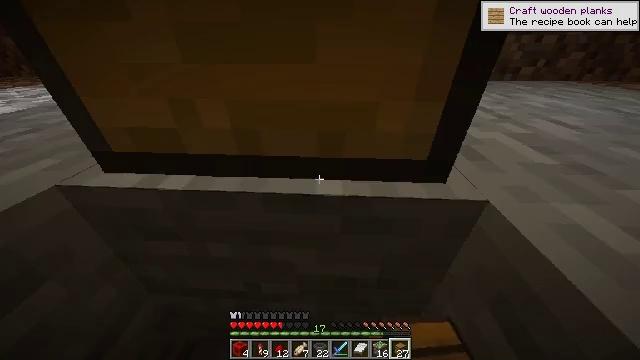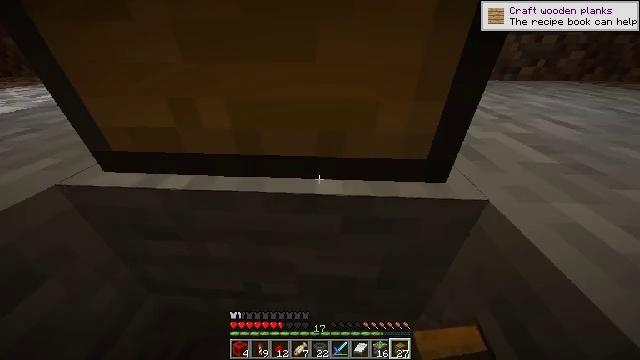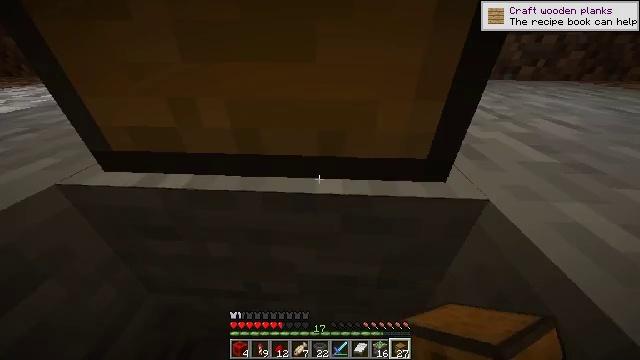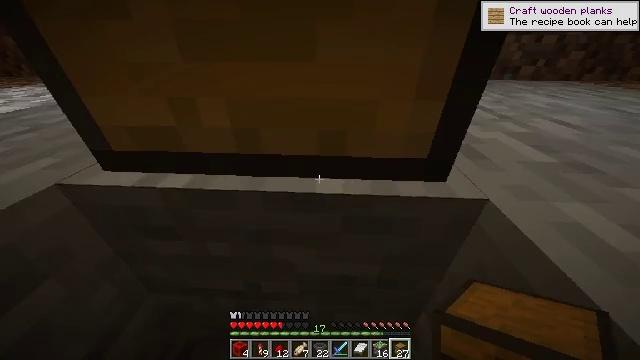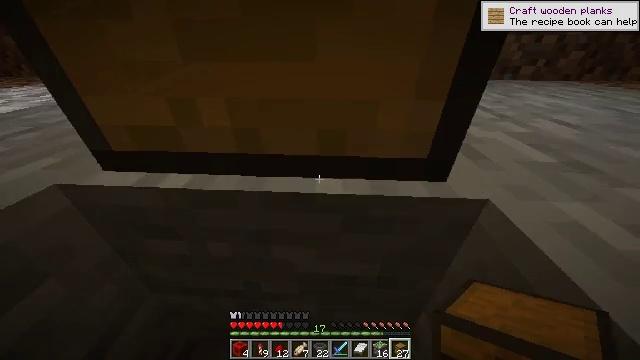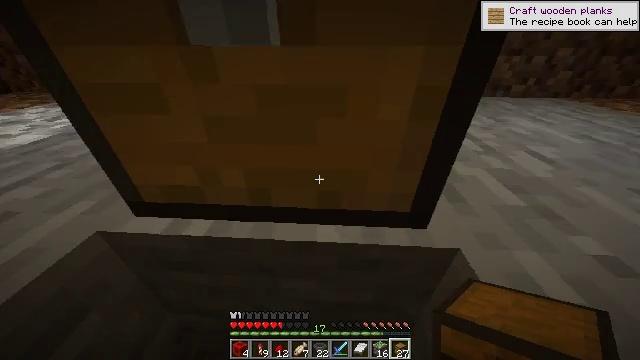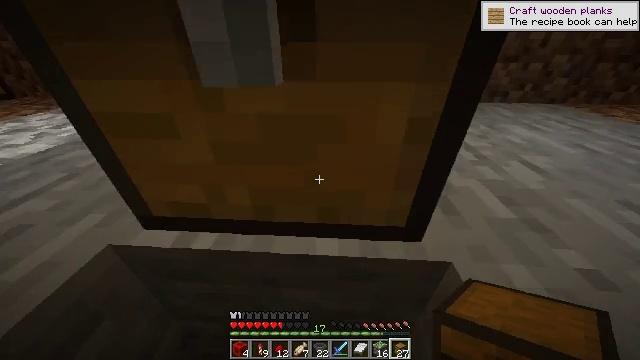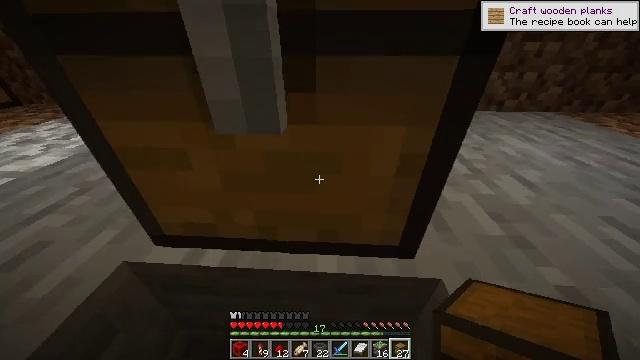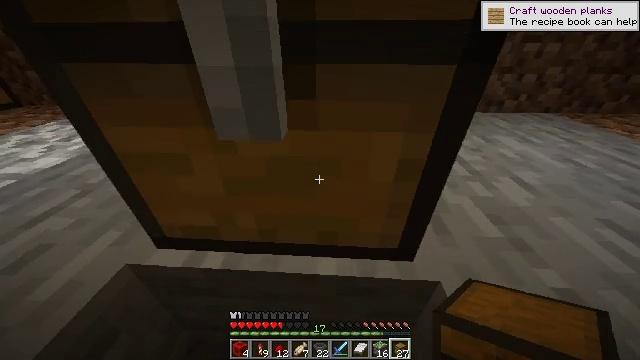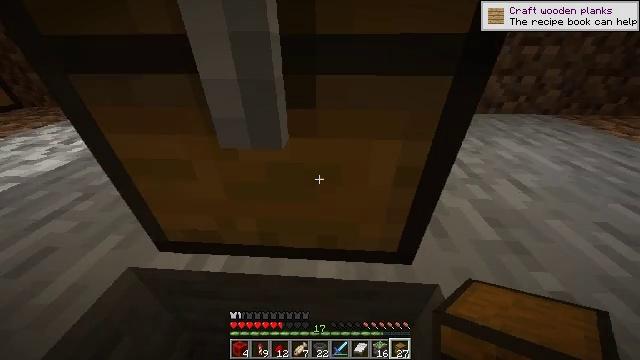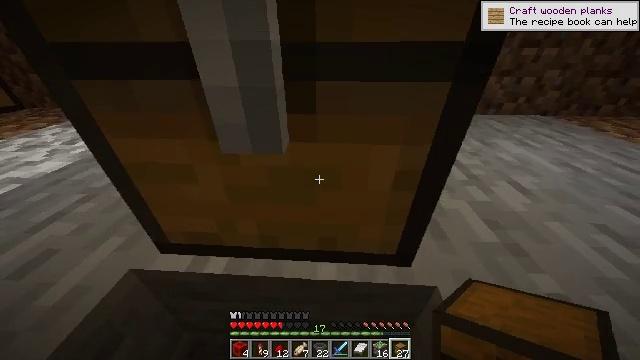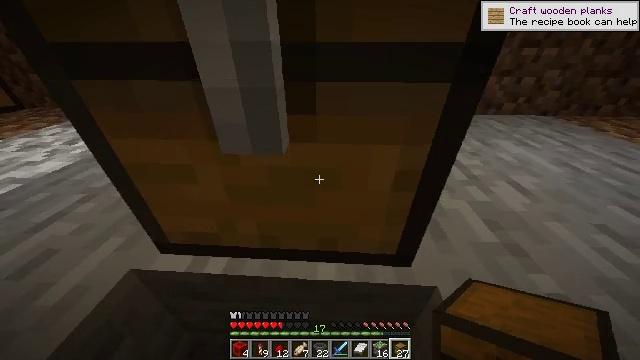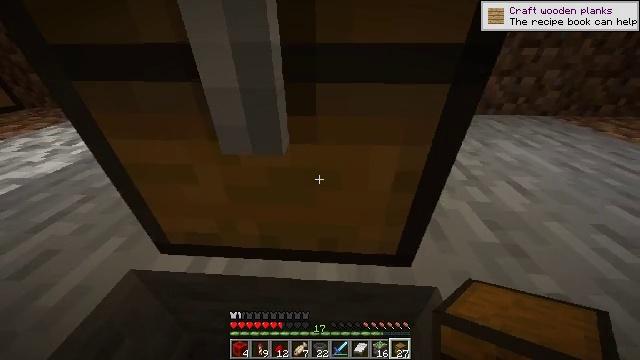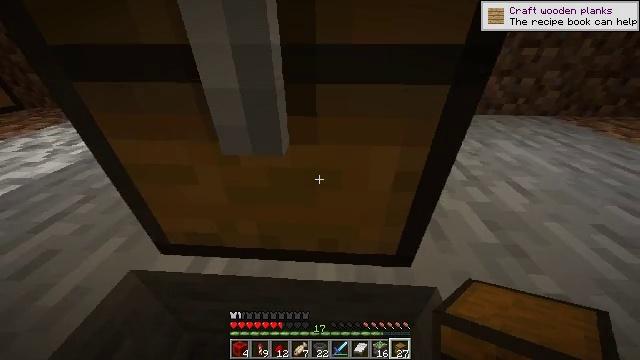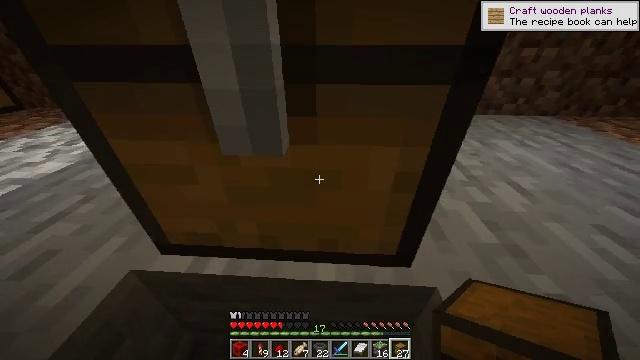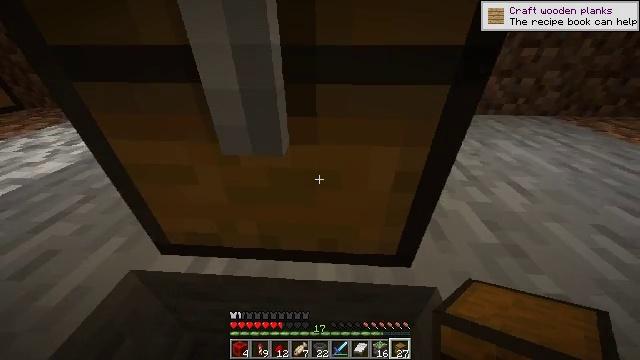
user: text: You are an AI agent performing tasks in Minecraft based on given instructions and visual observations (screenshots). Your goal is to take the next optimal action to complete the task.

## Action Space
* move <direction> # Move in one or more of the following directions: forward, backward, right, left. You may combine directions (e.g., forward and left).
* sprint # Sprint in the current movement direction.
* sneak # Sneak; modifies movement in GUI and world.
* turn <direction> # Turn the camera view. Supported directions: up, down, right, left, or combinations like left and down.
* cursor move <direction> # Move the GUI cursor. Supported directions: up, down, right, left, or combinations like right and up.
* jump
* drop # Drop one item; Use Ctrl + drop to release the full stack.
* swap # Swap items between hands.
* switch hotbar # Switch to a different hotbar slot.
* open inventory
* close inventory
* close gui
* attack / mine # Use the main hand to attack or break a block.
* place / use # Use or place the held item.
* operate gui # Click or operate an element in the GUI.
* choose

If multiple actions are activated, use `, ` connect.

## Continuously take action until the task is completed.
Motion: motion action
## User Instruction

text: Break the chest to retrieve items inside.
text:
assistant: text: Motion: sneak
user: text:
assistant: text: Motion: sneak
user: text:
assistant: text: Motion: sneak
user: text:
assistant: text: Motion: no_op
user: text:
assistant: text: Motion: no_op
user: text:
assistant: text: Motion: no_op
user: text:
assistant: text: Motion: no_op
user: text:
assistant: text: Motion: no_op
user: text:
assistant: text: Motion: no_op
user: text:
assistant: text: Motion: no_op
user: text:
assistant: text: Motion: no_op
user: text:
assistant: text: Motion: no_op
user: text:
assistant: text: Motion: no_op
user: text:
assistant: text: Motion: no_op
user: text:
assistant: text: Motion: no_op
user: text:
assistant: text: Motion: open inventory
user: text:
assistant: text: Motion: open inventory
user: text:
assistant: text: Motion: open inventory
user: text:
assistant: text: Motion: no_op
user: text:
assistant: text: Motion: no_op
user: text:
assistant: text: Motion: no_op
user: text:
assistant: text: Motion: close inventory
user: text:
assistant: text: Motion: close inventory
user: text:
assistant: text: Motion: no_op
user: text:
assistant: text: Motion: no_op
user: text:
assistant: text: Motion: no_op
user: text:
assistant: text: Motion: no_op
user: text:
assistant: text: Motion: no_op
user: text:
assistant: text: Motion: no_op
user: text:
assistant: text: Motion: no_op